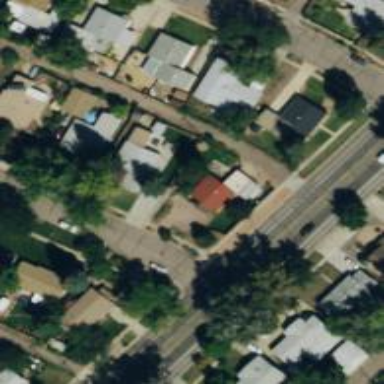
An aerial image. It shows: Alley classified as service road.